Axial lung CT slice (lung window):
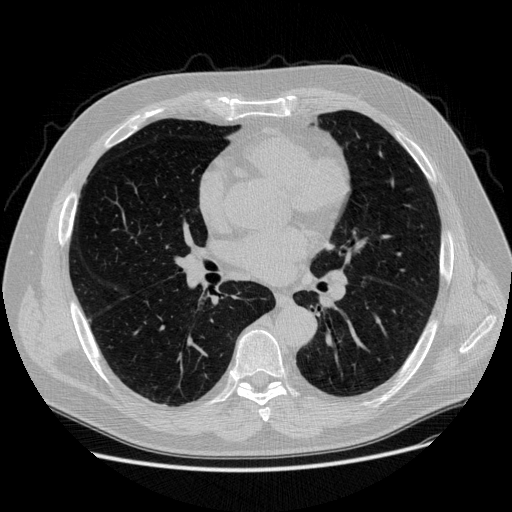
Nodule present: no